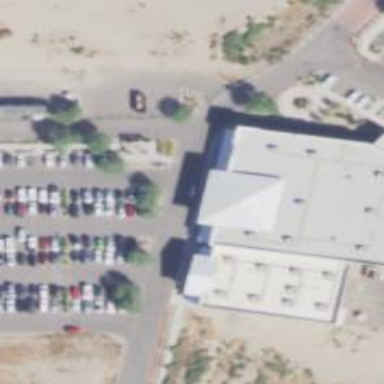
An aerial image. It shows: Building.